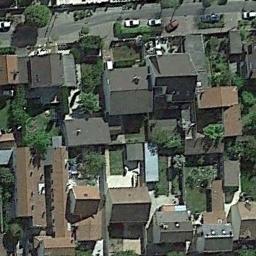
Label: residential